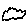
Label: cloud